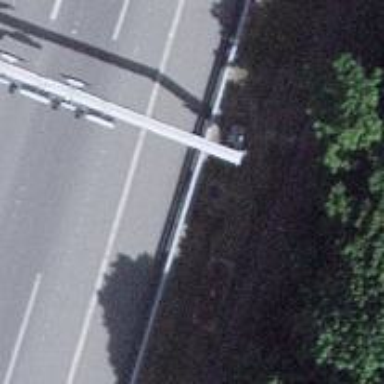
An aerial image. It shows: Gantry with signals.